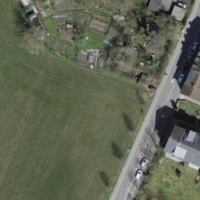
EUNIS habitat code: 53
Species observed at this site:
Columba palumbus